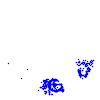
Particle: kaon